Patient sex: M
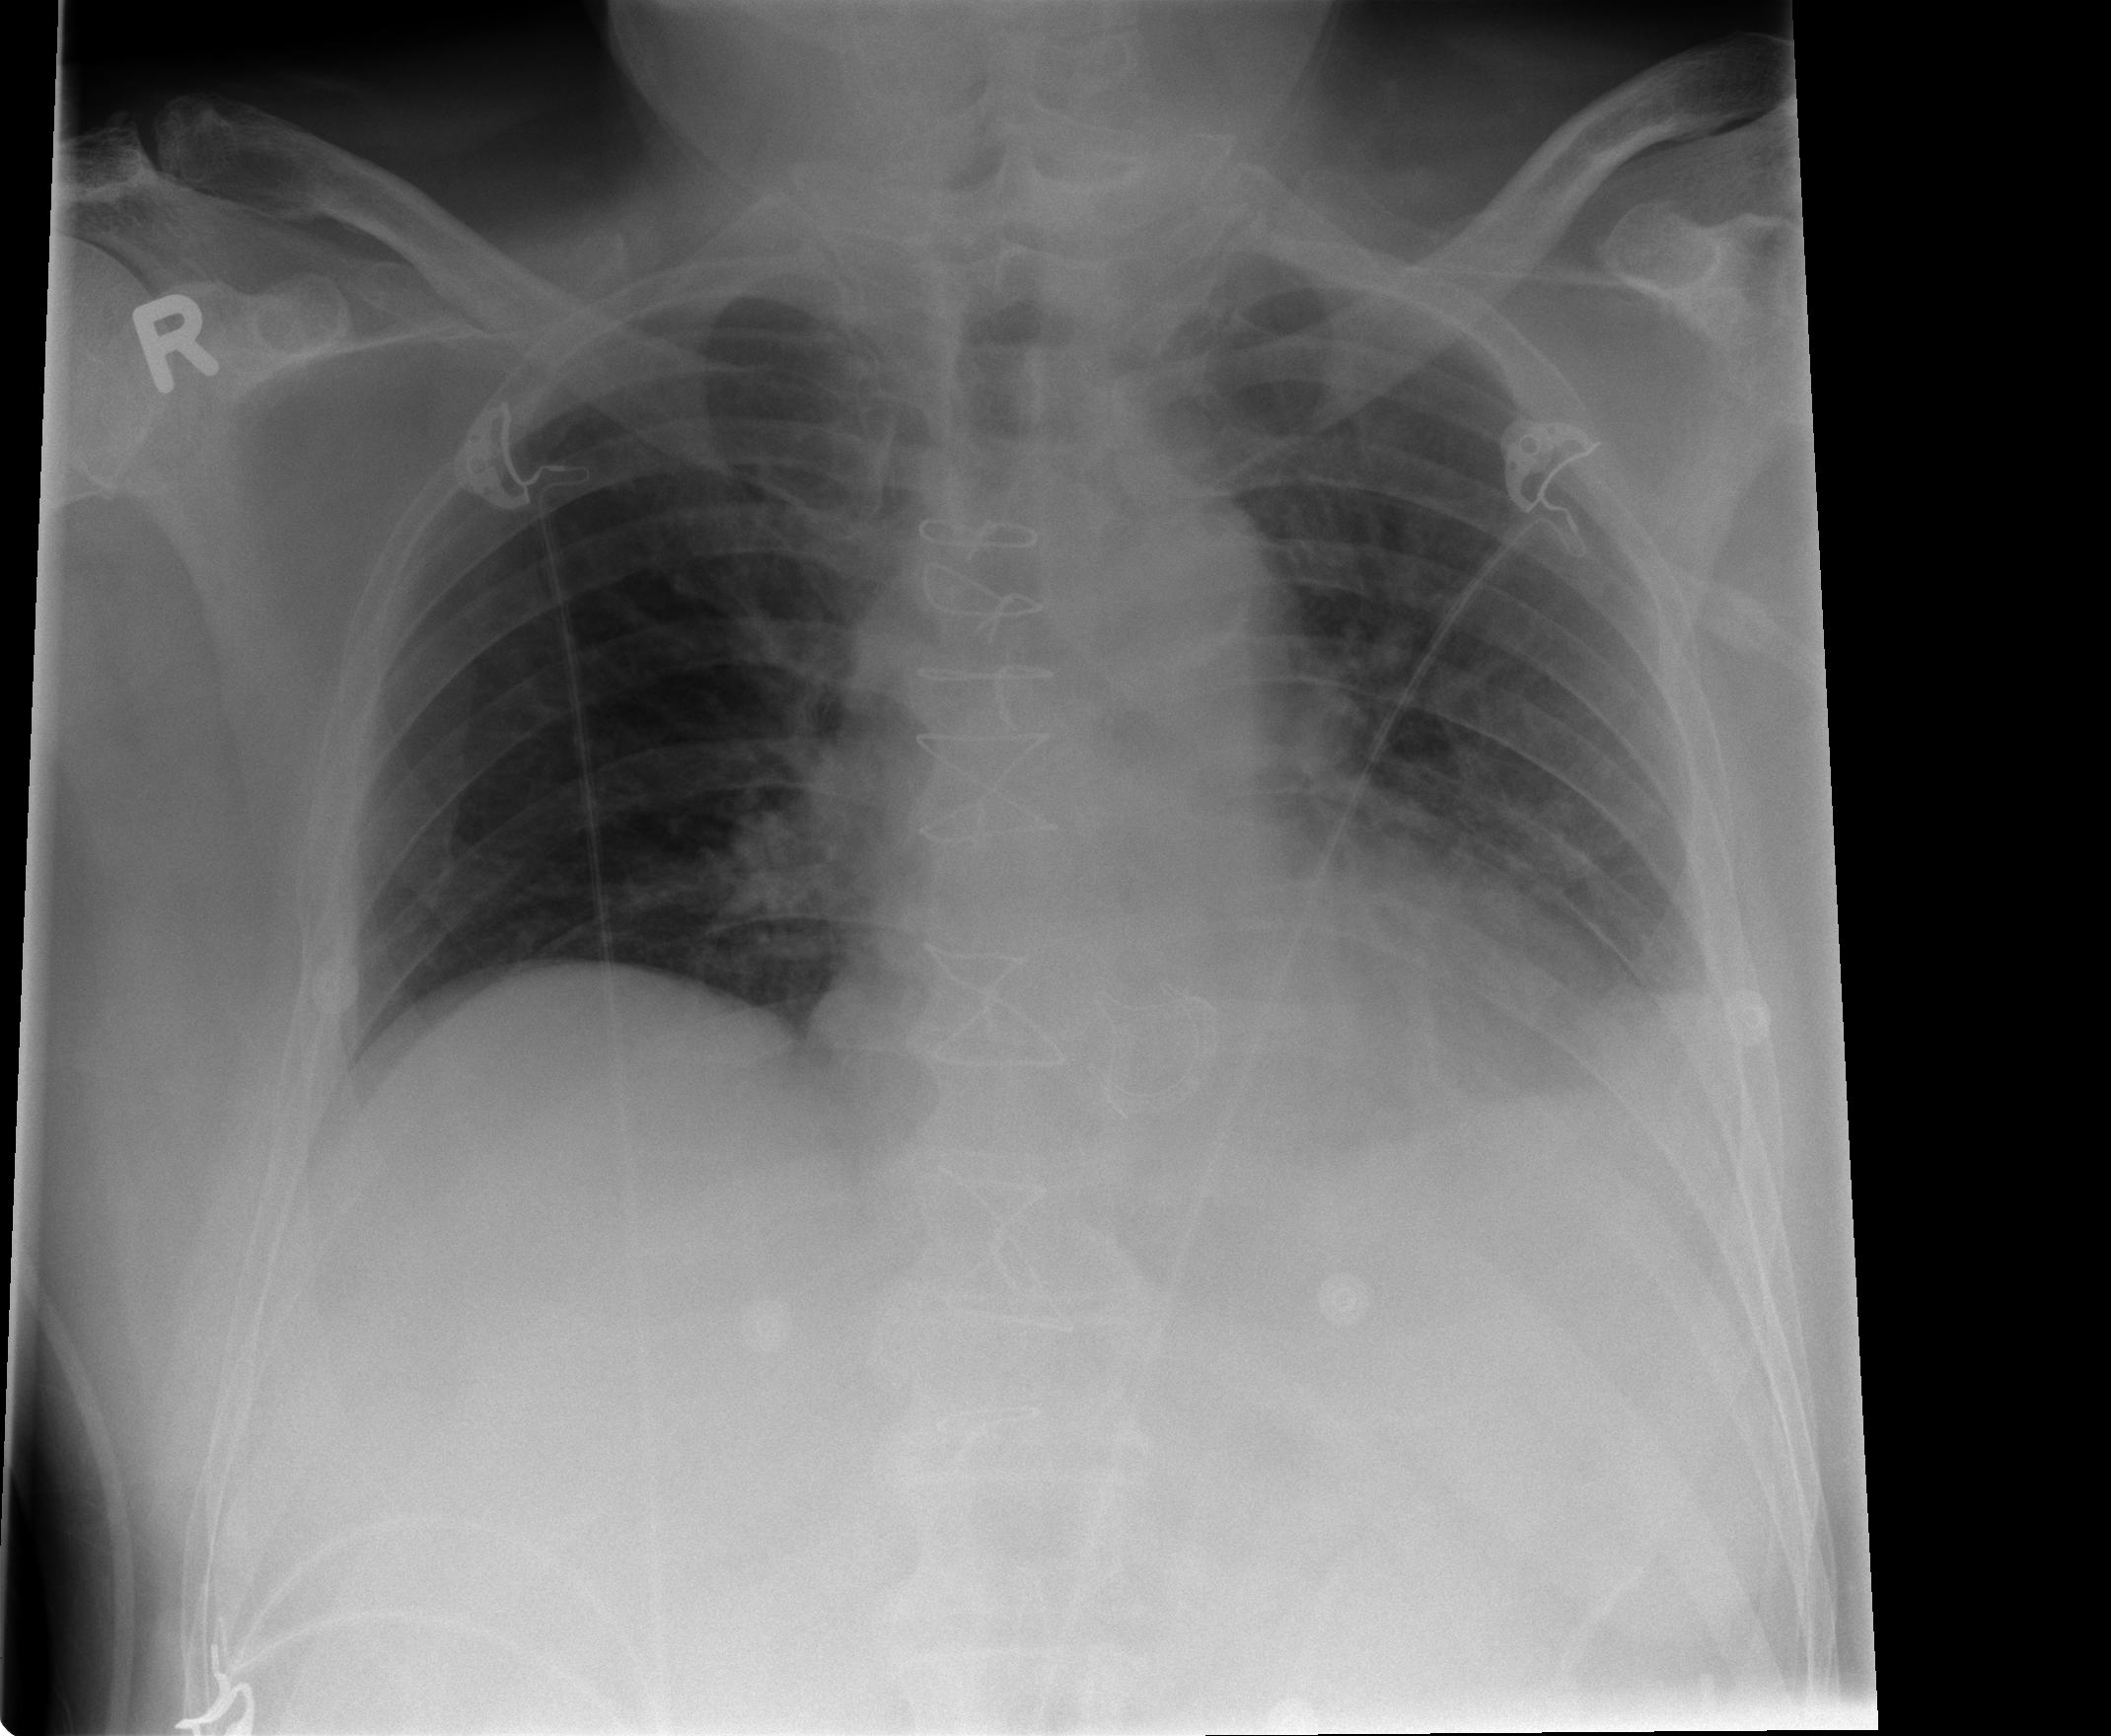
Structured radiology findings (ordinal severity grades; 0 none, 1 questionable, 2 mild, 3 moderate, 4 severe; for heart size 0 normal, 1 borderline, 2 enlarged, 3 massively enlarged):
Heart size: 1
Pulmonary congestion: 2
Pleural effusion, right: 0
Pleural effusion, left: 3
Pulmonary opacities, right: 0
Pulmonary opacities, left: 2
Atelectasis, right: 1
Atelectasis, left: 2